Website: lowes
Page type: receipt
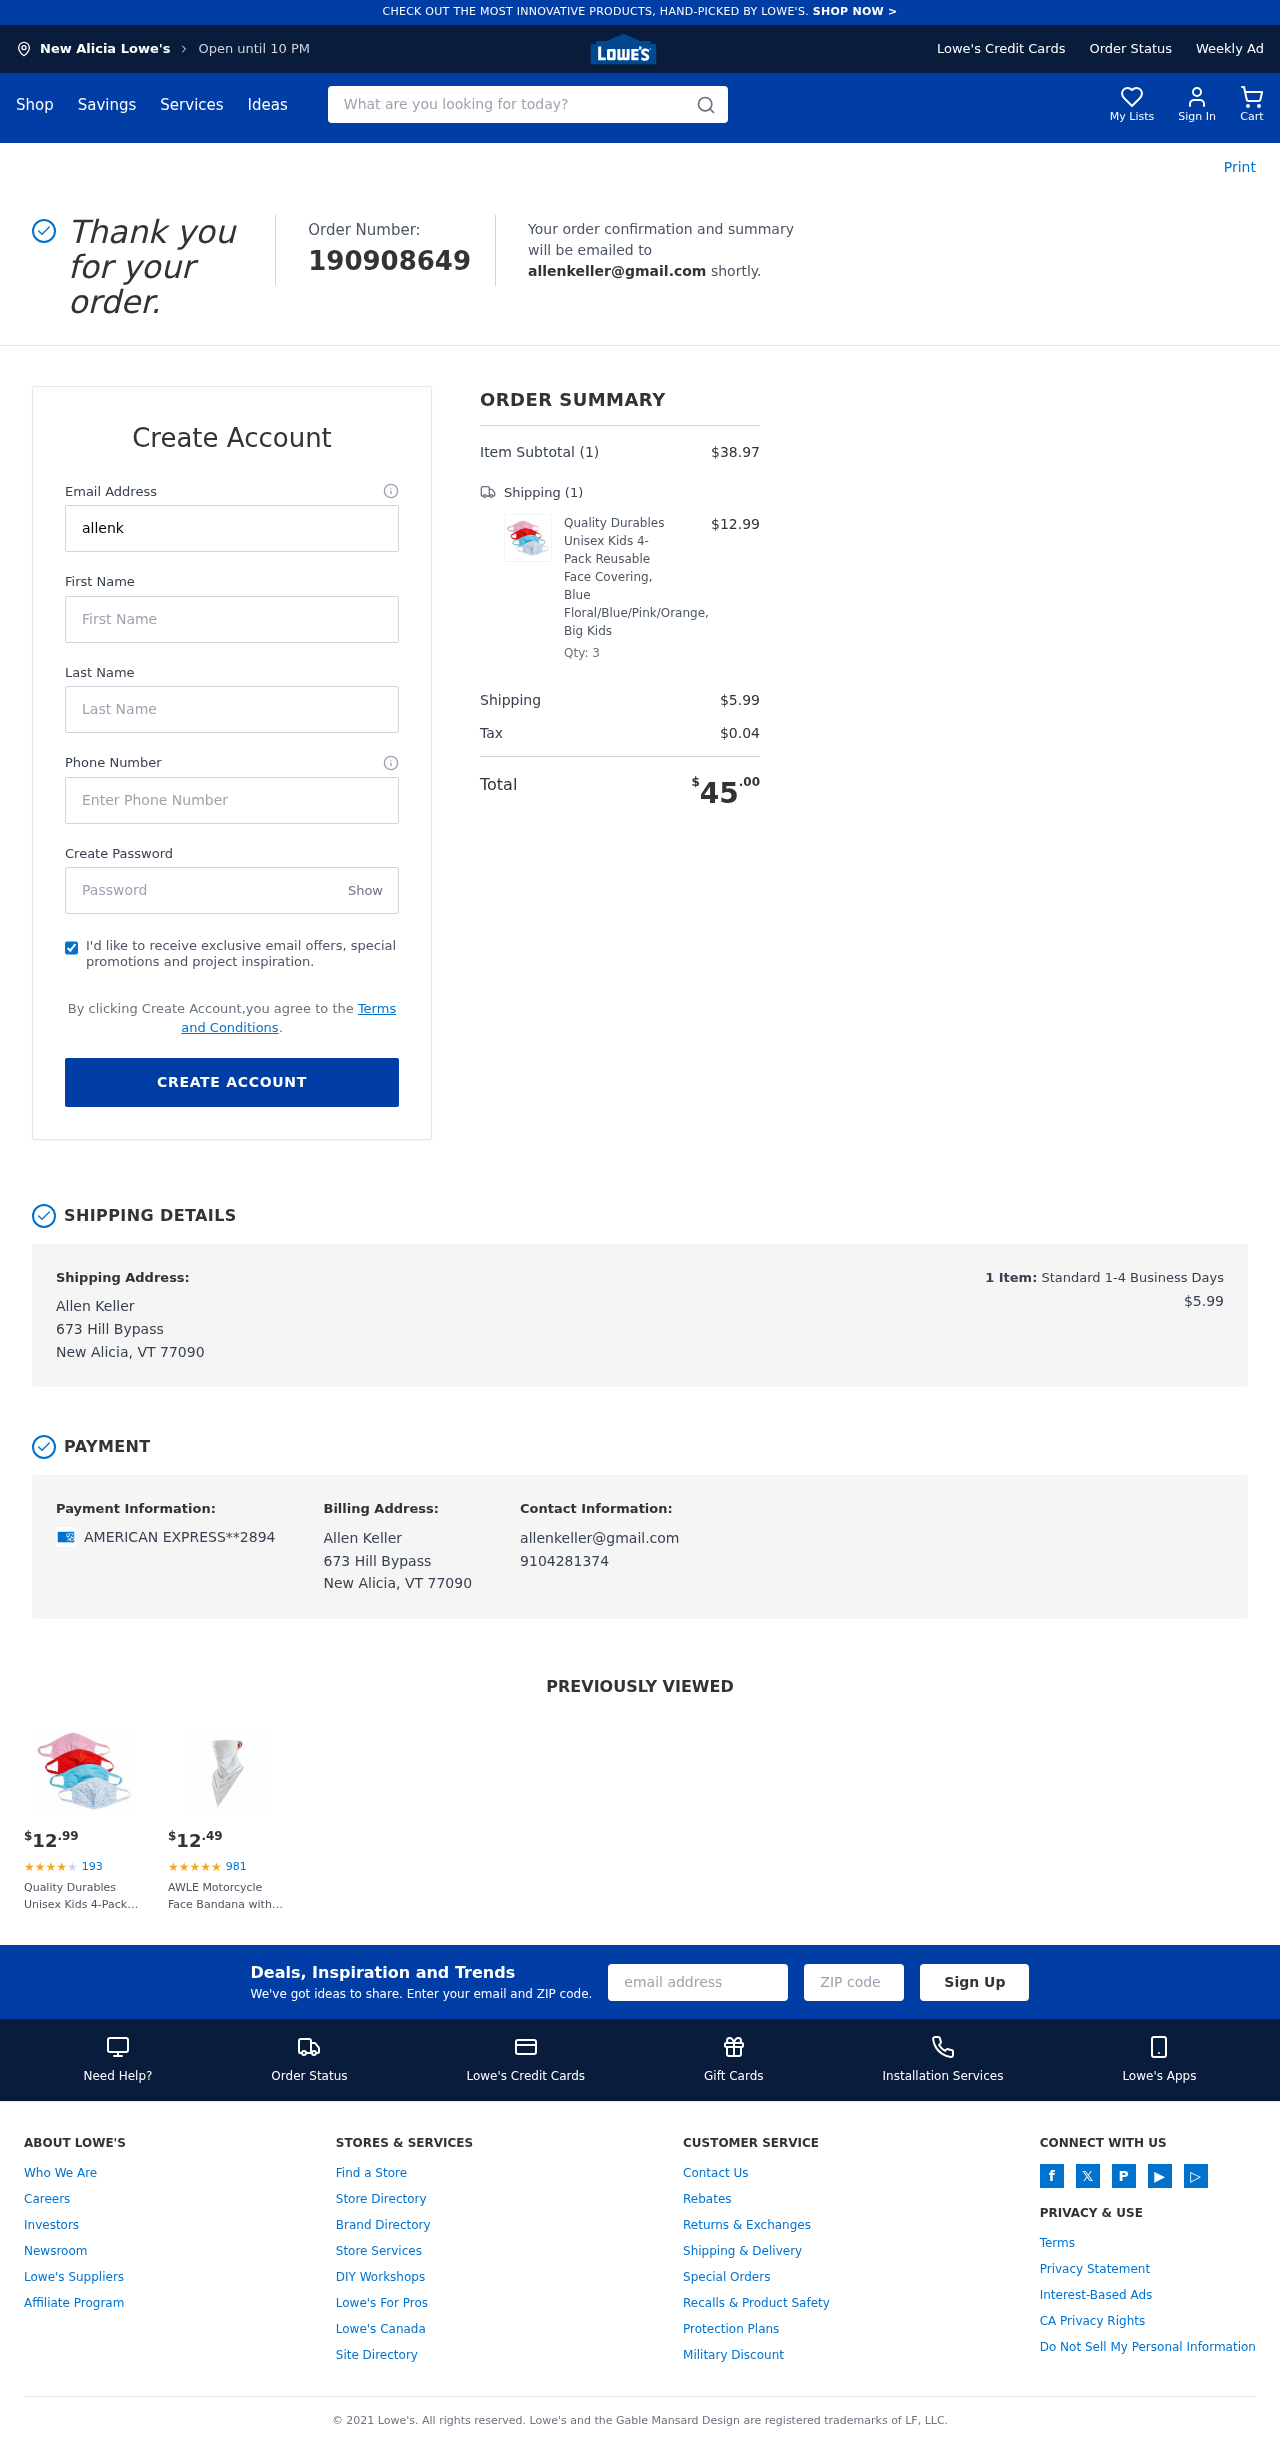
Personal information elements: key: PII_CARD_LAST4
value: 2894
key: PII_CARD_TYPE
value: AMERICAN EXPRESS
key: PII_CITY
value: New Alicia
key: PII_EMAIL
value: allenkeller@gmail.com
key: PII_FULLNAME
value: Allen Keller
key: PII_PHONE
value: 9104281374
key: PII_STREET
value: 673 Hill Bypass
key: PII_FIRSTNAME
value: Allen
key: PII_LASTNAME
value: Keller
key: PII_CITY_STATE_ZIP
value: New Alicia, VT 77090
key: PII_FULLNAME2
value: Allen Keller
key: PII_FULLNAME3
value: Allen Keller
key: PII_FIRSTNAME2
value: Allen
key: PII_FIRSTNAME3
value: Allen
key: PII_LASTNAME2
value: Keller
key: PII_LASTNAME3
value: Keller
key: PII_FIRSTNAME_DERIVED
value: Allen
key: PII_LASTNAME_DERIVED
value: Keller
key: PII_FULLNAME_DERIVED
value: Allen Keller
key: PII_NAME_FULL_DERIVED
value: Allen Keller
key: PII_STREET2
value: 673 Hill Bypass
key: PII_CITY_STATE_ZIP2
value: New Alicia, VT 77090
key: PII_EMAIL2
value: allenkeller@gmail.com
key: PII_EMAIL3
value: allenkeller@gmail.com
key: PII_PHONE_LINE
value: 1374
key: PII_PHONE_SUFFIX
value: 1374
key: PII_PHONE2
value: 9104281374
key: PII_PHONE3
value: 9104281374
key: PII_PHONE_NUMERIC
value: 9104281374
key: PII_PHONE_LINE_NUMERIC
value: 1374
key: PII_PHONE_SUFFIX_NUMERIC
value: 1374
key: PII_PHONE2_NUMERIC
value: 9104281374
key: PII_PHONE3_NUMERIC
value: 9104281374
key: PII_PHONE_DIGITS
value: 9104281374
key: PII_PHONE_LAST4
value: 1374
Product elements: key: PRODUCT1_NAME
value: Quality Durables Unisex Kids 4-Pack Reusable Face Covering, Blue Floral/Blue/Pink/Orange, Big Kids
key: PRODUCT1_PRICE
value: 12.99
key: PRODUCT1_QUANTITY
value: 3
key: PRODUCT2_NAME
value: AWLE Motorcycle Face Bandana with Ear Loops, Festivals Parties Outdoor Working Net Pattern Face Cove
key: PRODUCT2_NUM_RATINGS
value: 981
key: PRODUCT2_PRICE
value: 12.49
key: PRODUCT1_PRICE2
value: $12.99
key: PRODUCT1_RATING2
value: ★
★
★
★
★
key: PRODUCT1_NUM_RATINGS2
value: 193
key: PRODUCT1_NAME2
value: Quality Durables Unisex Kids 4-Pack Reusable Face Covering, Blue Floral/Blue/Pink/Orange, Big Kids
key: PRODUCT2_RATING
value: ★
★
★
★
★
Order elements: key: ORDER_ID
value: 190908649
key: ORDER_NUM_ITEMS
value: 1
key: ORDER_SUBTOTAL
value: $38.97
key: ORDER_NUM_ITEMS2
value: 1
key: ORDER_SHIPPING_COST
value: $5.99
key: ORDER_TAX
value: $0.04
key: ORDER_TOTAL
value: $45.00
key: ORDER_NUM_ITEMS3
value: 1
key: ORDER_SHIPPING_COST2
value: $5.99
Search elements: key: HEADER_SEARCH
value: What are you looking for today?